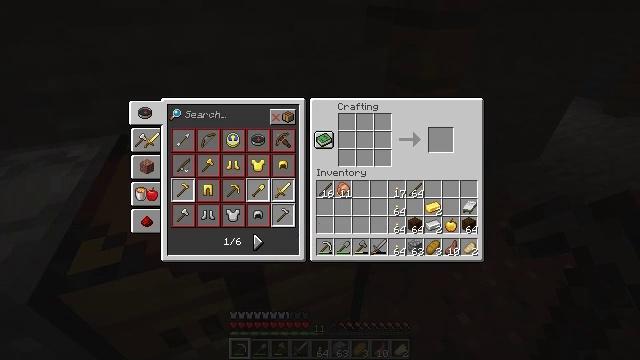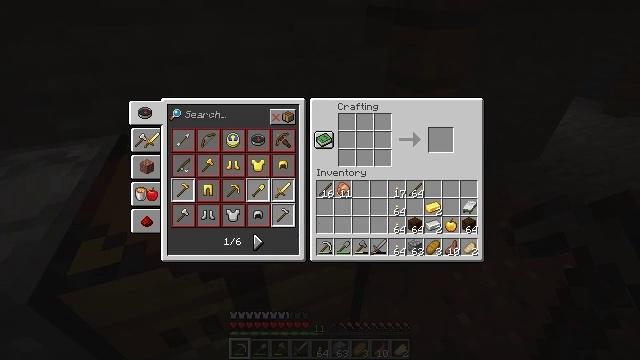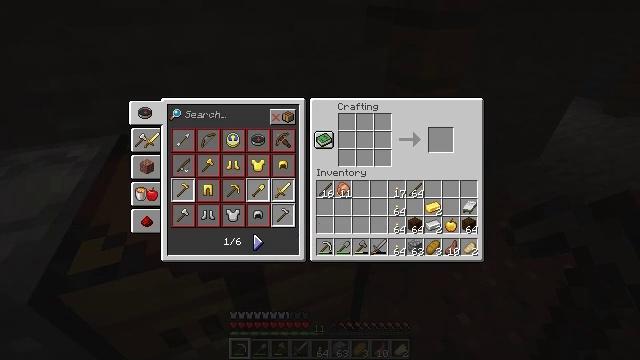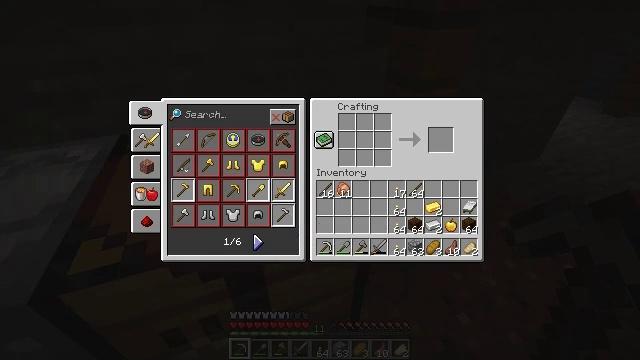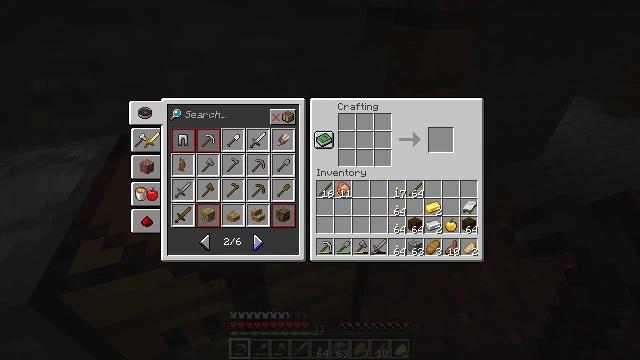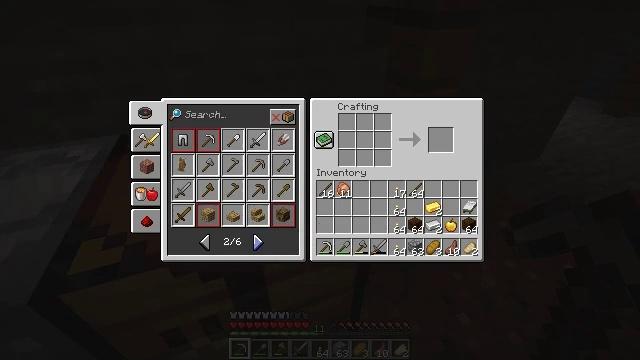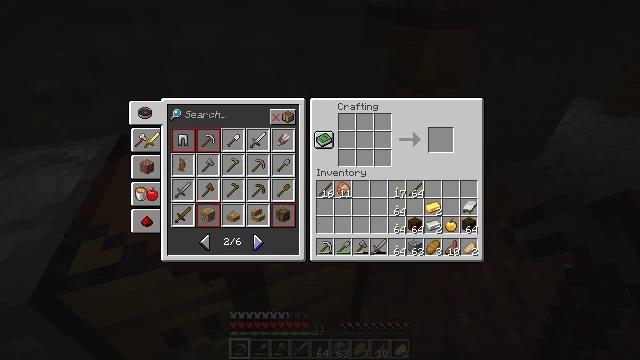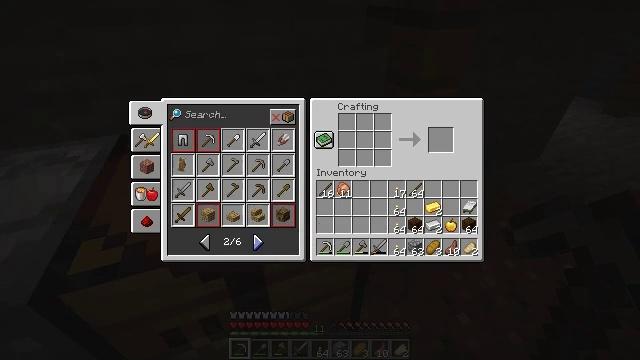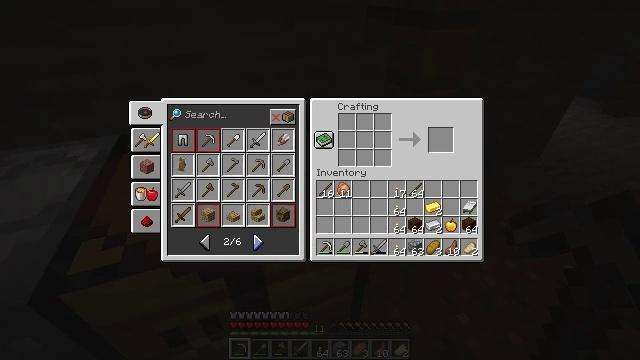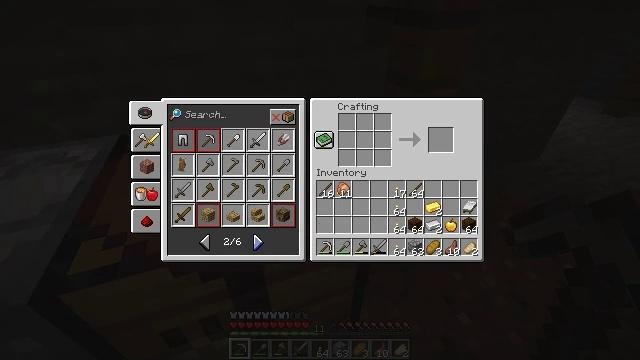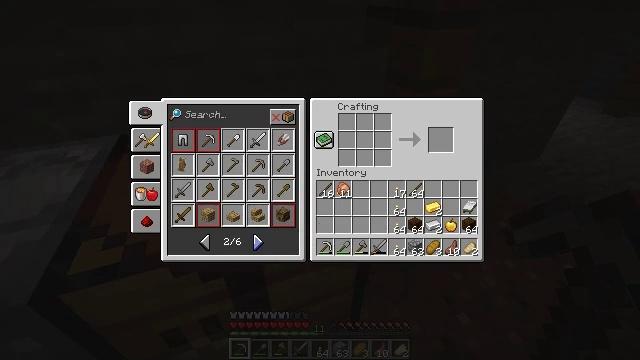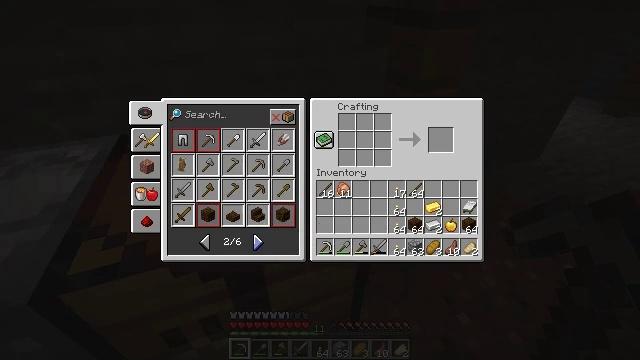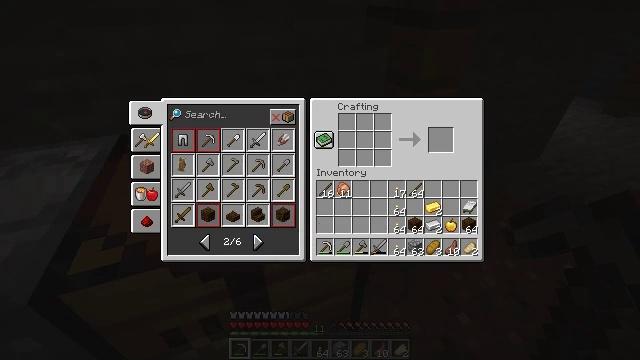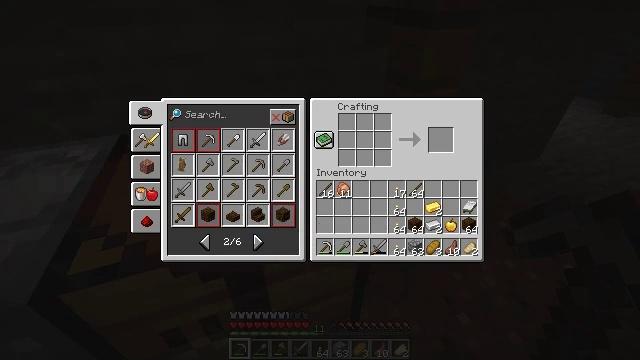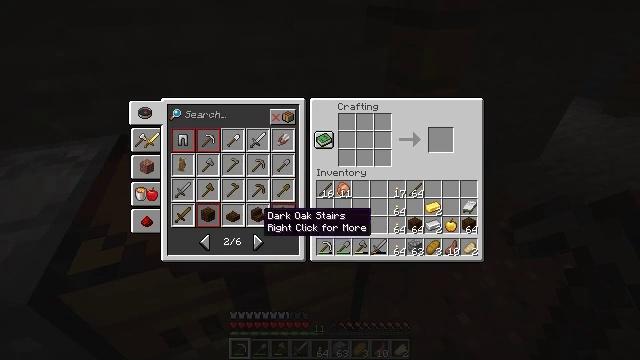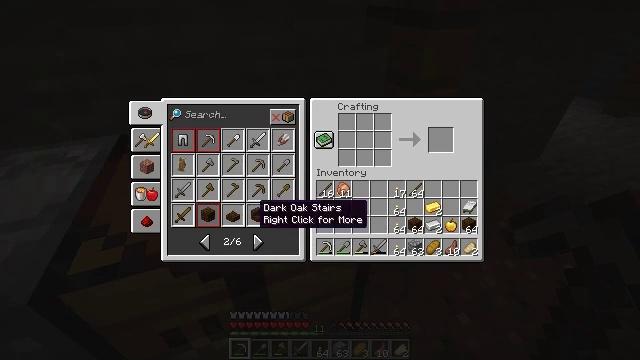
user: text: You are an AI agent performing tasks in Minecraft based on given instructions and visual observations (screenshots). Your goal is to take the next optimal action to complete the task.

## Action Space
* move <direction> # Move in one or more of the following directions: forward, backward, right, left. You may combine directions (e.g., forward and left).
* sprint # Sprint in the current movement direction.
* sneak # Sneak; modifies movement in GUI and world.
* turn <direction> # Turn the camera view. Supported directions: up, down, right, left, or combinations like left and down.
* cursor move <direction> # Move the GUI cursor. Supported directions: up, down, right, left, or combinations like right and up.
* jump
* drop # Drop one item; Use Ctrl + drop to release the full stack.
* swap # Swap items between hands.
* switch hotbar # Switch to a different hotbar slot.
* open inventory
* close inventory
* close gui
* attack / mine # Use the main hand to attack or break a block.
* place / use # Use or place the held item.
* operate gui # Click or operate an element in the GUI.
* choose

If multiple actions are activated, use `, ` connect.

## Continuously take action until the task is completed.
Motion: motion action
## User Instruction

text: Make the iron sword using the crafting table.
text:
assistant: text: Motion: no_op
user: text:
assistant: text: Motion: no_op
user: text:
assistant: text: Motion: no_op
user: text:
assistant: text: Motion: operate gui
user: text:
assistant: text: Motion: operate gui
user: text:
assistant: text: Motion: operate gui
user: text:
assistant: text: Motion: no_op
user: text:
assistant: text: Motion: no_op
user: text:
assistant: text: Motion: no_op
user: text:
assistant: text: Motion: no_op
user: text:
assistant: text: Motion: no_op
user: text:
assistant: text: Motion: no_op
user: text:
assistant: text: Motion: no_op
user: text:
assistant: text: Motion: no_op
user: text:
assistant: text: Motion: cursor move up
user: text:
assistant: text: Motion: cursor move left and up
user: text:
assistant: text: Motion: cursor move left and up
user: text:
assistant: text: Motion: cursor move left and up
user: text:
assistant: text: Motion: cursor move up
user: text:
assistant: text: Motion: cursor move up
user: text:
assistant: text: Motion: cursor move up
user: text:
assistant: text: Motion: no_op
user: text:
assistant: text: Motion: no_op
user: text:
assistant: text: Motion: no_op
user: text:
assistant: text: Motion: no_op
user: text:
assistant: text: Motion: no_op
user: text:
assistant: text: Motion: no_op
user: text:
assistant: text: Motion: no_op
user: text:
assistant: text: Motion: operate gui
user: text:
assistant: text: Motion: operate gui